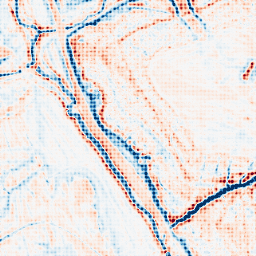
Category: edge_preserving
Decomposition family: bilateral
Decomposition parameters: d: 15
sigma_color: 50
sigma_space: 75
Upsampling method: sinc_blackman
Upsampling parameters: scale: 8
kernel_size: 8
Upsampling scale: 8